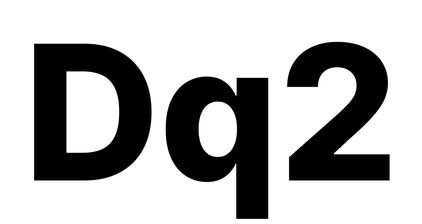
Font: Inter_ExtraBold